Question: I'm trying to check how the paypal invoice looks like when it send email to the payer, however, the api doesn't seem to send the email. In the api response, there's a Invoice Url, I was able to see it but it requires the payer to login. Does the API send an email to payer's email or not?

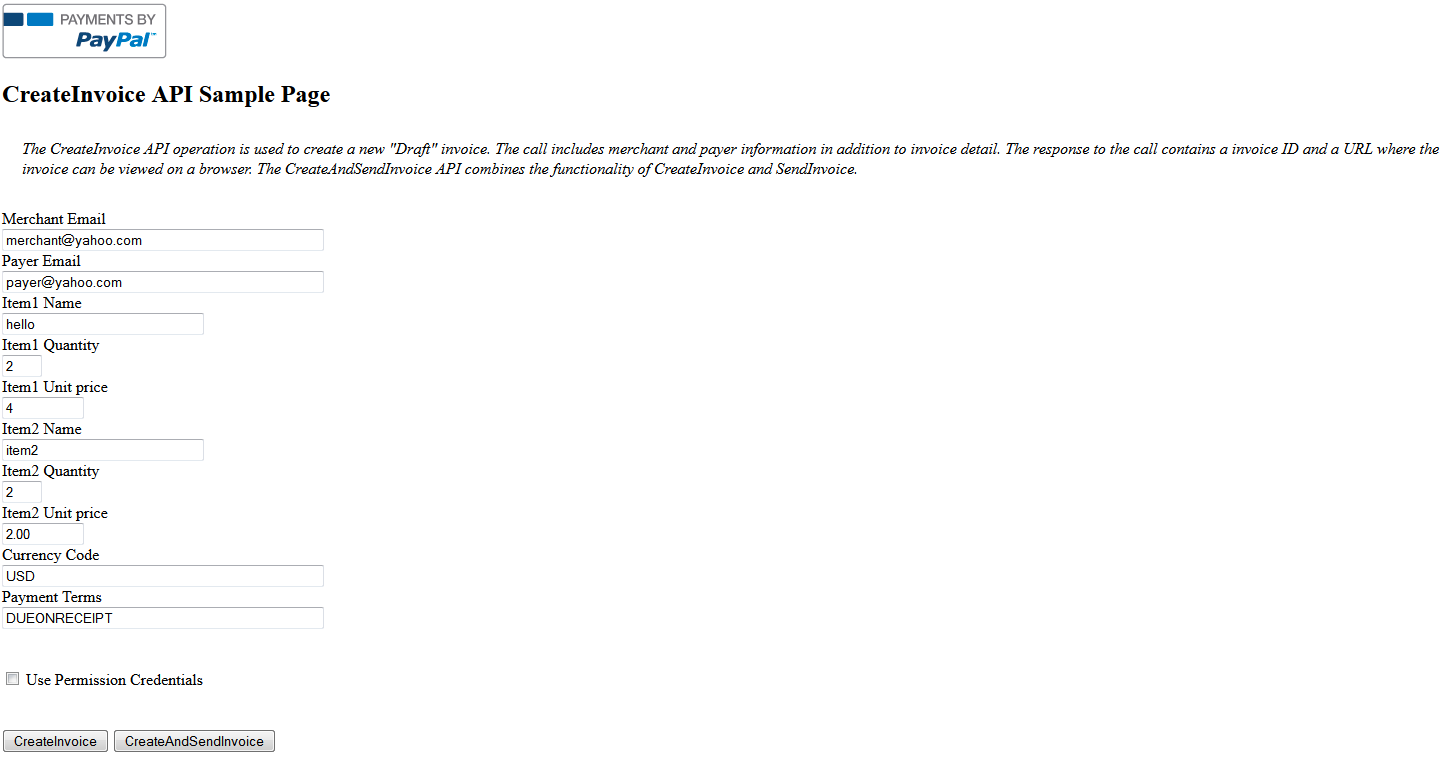
Answer: > To use the Invoicing API to request payment, you start by making one of the Invoicing API calls to PayPal. Your customer receives the invoice via email and clicks on an included link to view the invoice on PayPal's website. Customers who have a PayPal account can log into their PayPal accounts to pay the invoice. Customers can also pay using a check, debit, or credit card.
(<URL>
As long as the "ack" field in the JSON response from the API shows "success" as value, an email will be sent by the buyer. He or she has to click the link and login to complete the payment.
'''
{
"responseEnvelope": {
"timestamp": "2011-06-16T:12:30.861-07:00",
"ack": "Success",
"correlationId": "78733df04b1f0",
"build": "<PHONE>"
},
"invoiceID": "INV2-C4AK-UU3J-5SCL-9KZY",
"invoiceNumber": "1192",
"invoiceURL": "invoiceURL"
}
'''
so the answer to your question is ;